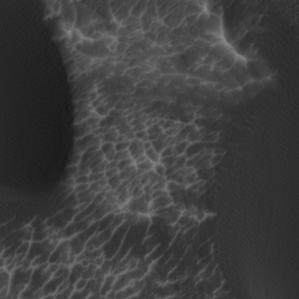
Label: non_frost